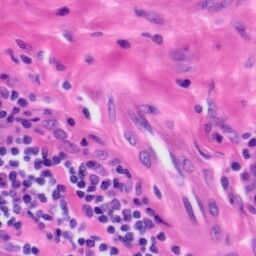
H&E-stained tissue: Tonsil